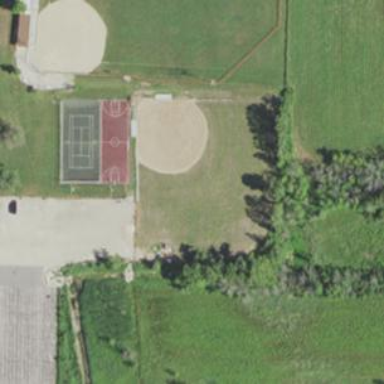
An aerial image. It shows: Baseball pitch for leisure land.